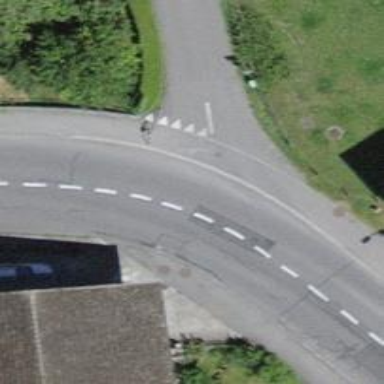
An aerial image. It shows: Road with "give way" sign.